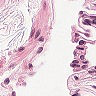
Metastatic tissue present: no